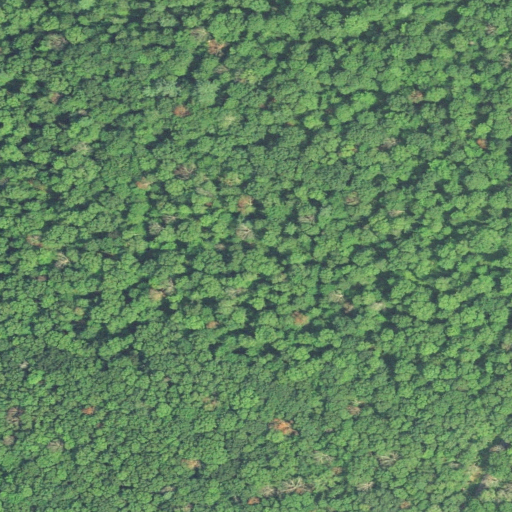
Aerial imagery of mountain in Connecticut named Tower Hill containing deciduous forest and open development